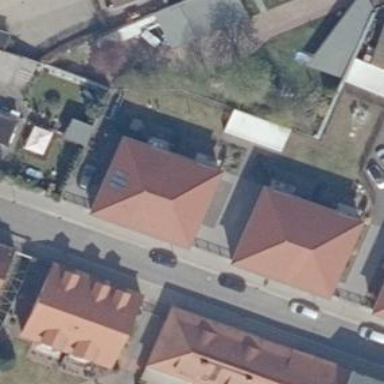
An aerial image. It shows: Hipped-roof building with apartments.